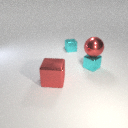
small cyan metal cube behind small cyan metal cube